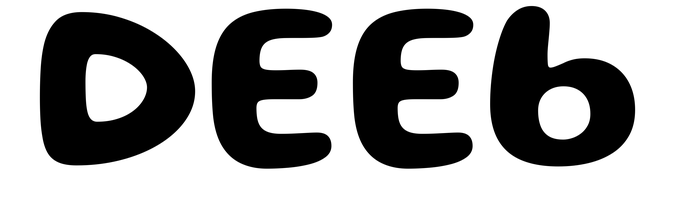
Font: Gluten_SemiBold